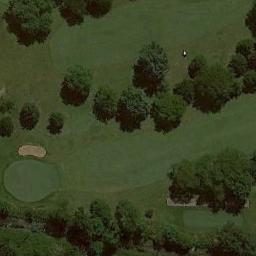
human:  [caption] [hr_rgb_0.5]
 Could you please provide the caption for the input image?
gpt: Many trees are next to the golf course .

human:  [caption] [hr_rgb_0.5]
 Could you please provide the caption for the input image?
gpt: Two similar-sized bunkers next to each other .

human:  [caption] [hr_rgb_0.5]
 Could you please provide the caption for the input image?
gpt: The golf course has a putting green, Some fairways, Barrier trees and a sandpit and some barrier trees are on both sides of the fairways .

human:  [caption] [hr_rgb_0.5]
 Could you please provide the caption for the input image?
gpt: There are several bunkers and many trees on a large green lawn on the golf course .

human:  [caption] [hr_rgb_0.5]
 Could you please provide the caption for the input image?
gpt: There are some green trees and a bunker on the golf course .